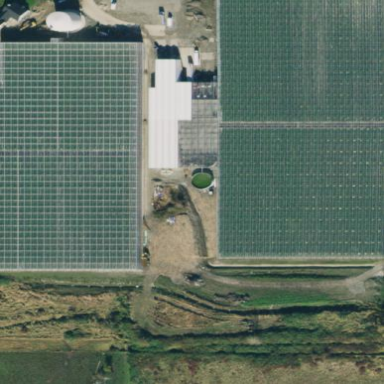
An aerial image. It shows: Greenhouse used for horticulture.